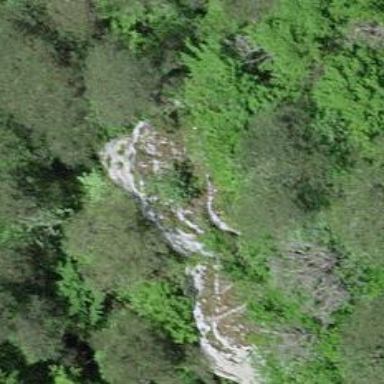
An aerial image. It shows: Cliff in nature.